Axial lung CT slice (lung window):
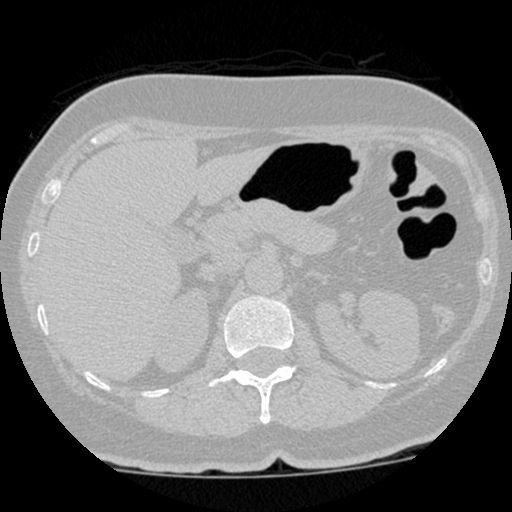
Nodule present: no